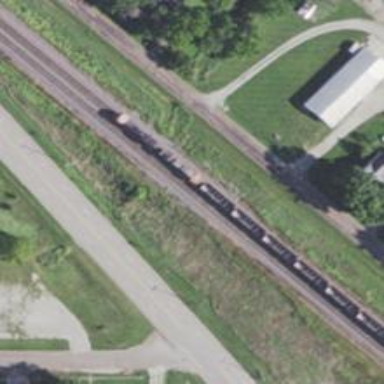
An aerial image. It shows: Site related to railway infrastructure.